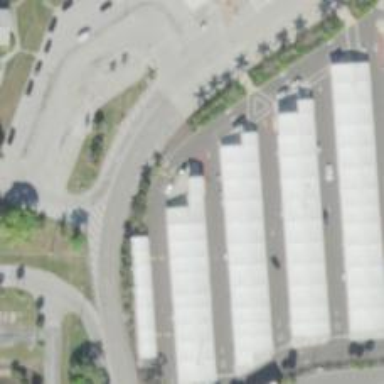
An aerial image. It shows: Car rental facility.